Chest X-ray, AP view. Patient: 30 years old, sex M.
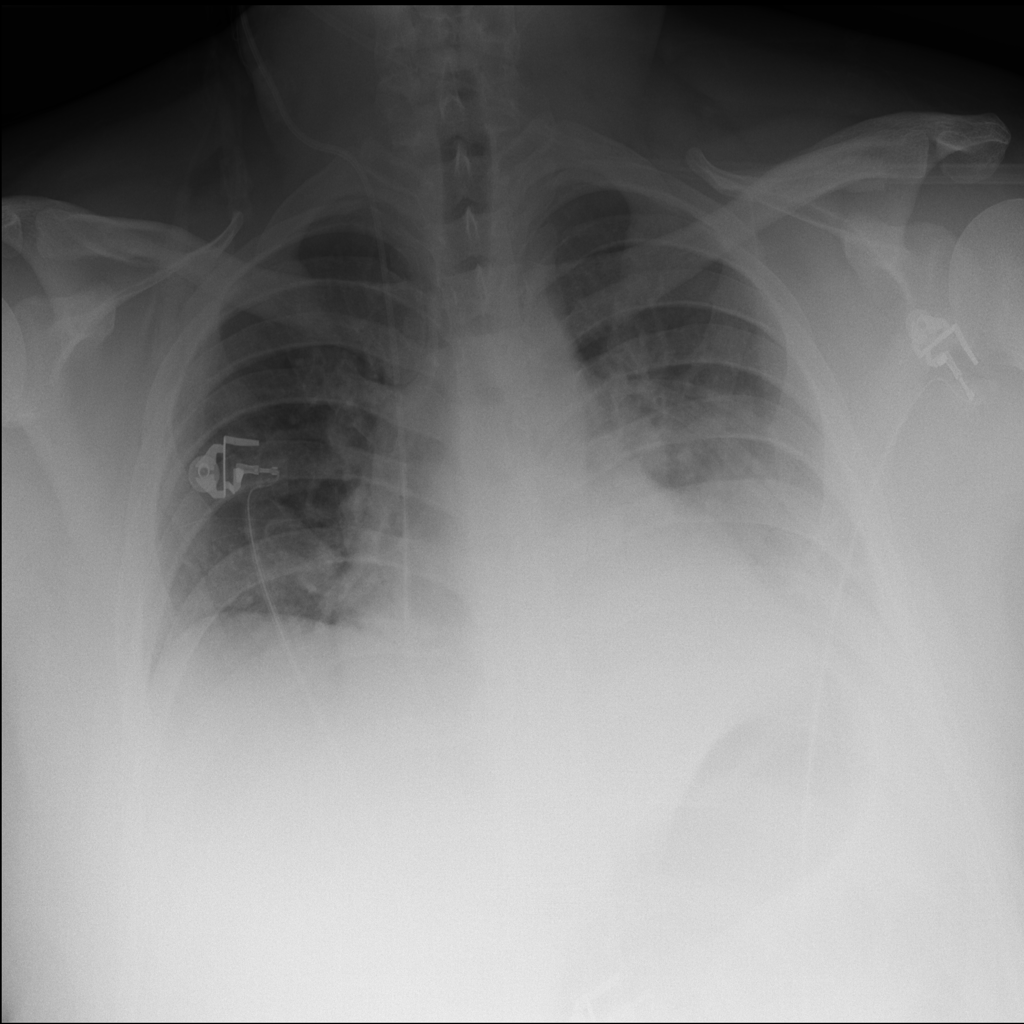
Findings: No Finding